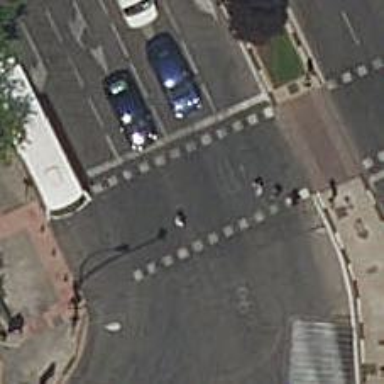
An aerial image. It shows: Traffic signals at road crossing.